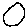
Label: circle